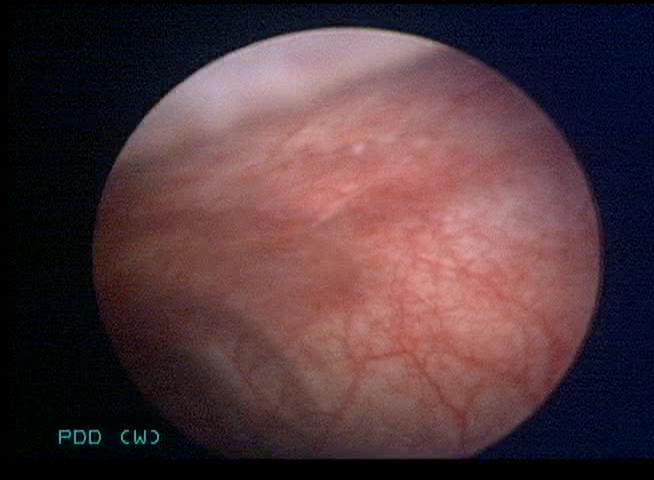
Modality: WLC
Class: Normal mucosa
Bladder cancer association: No